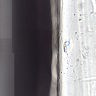
Metastatic tissue present: no